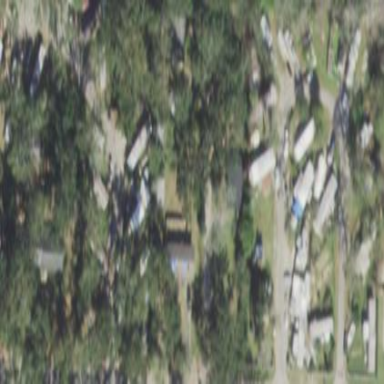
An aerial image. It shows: Residential area designated as trailer park.